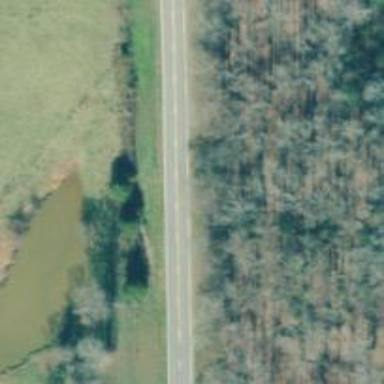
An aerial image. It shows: Culvert tunnel.